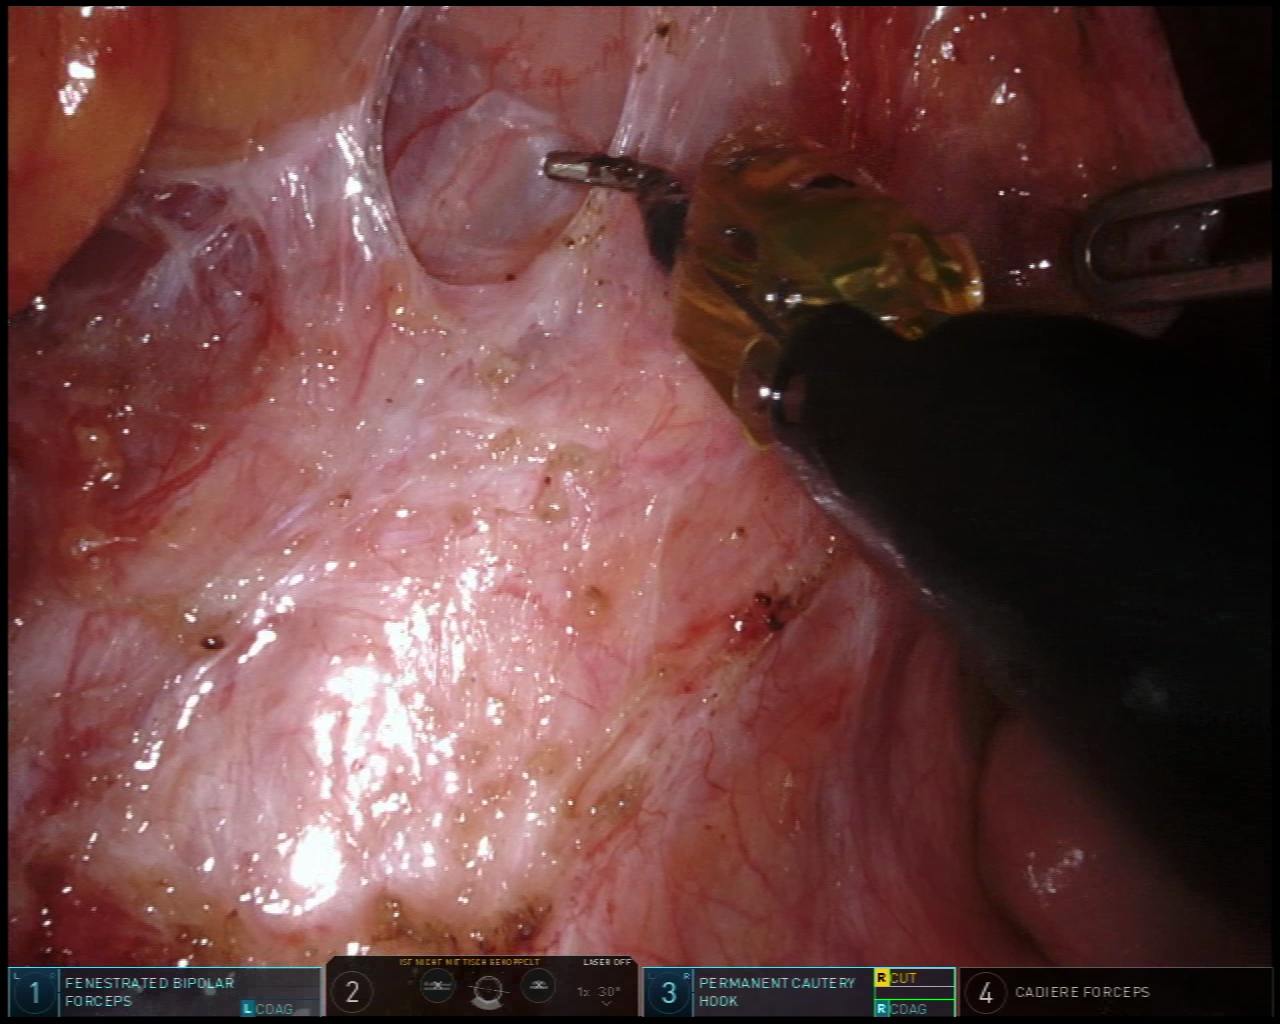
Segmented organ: ureter
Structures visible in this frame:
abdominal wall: no
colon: no
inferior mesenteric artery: no
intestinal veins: no
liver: no
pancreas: no
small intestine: no
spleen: no
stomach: no
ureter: yes
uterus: no
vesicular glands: no